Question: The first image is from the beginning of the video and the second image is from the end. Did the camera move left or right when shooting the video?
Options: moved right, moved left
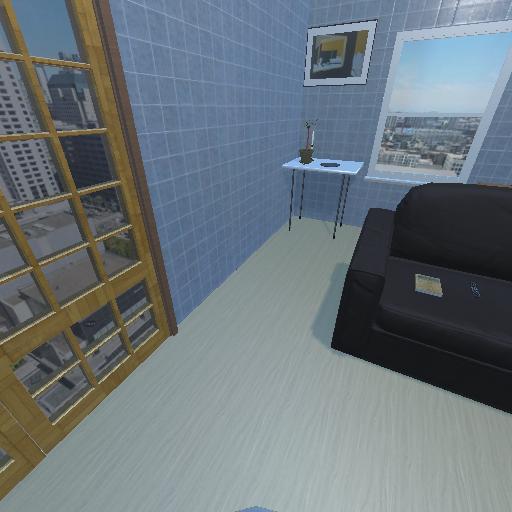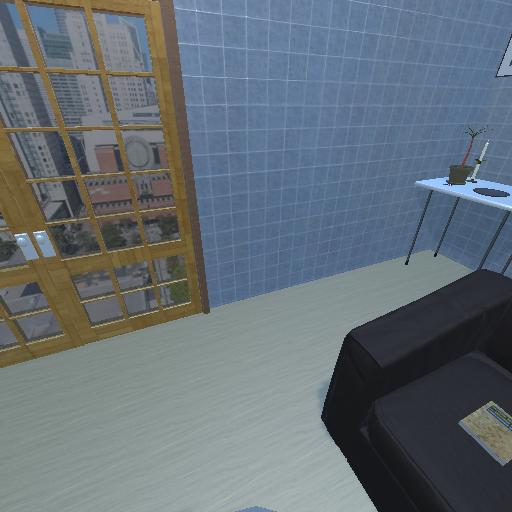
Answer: moved right